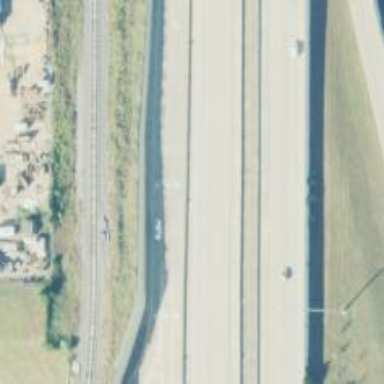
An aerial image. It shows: View of motorway.